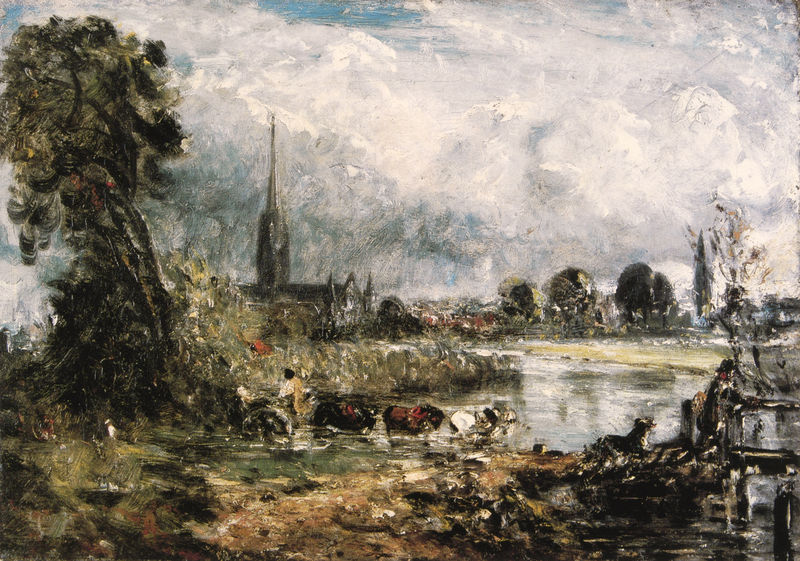
Titel: Compositional Sketch for 'Salisbury Cathedral from the Meadows'
Künstler: John Constable
Standort: London
Institution: Tate Gallery
Schlagwörter: baum, blau, dunkel, gemälde, gruppe, himmel, laub, mann, meer, schatten, umhang, wasser, weiß, wolken, aquarell, bäume, fluss, gelb, grün, impressionismus, kirchturm, landschaft, menschen, mädchen, ocker, sand, see, stadt, teich, ufer, braun, frau, grau, hintergrund, hut, licht, männer, schwarz, skizze, gebäude, haus, hund, hunde, rot, tier, tiere, weg, wolke, malerei, trinken, mensch, spitze, holland, niederlande, öl, bach, erde, horizont, häuser, kühe, nass, natur, spiegelung, stamm, vieh, wind, brücke, büsche, flach, gewässer, kirche, pastos, rauch, land, realismus, england, wald, bauern, boot, karren, pferd, pferde, reiter, turm, turmspitze, weiher, sattel, schiff, strand, düster, laufen, zug, dorf, herde, kuh, landschaftsmalerei, rind, kutsche, treiben, wagen, ölgemälde, bootssteg, constable, steg, sturm, unwetter, wetter, monet, manet, bauer, regen, bad, penis, rinder, kirchenturm, dom, jagd, kathedrale, malerisch, regenwolken, tümpel, cézanne, lanschaft, ölskizze, weier, tränke, atmosphäre, baüme, fähre, wien, sechs, gothik, gespann, ochsen, hirte, hau, corot, fuhrwerk, imrpessionismus, pferdewagen, köln, furt, wolkenberge, impressionis, durchqueren, salisbury, bootsteg, stadtr, flußansicht, umhang+